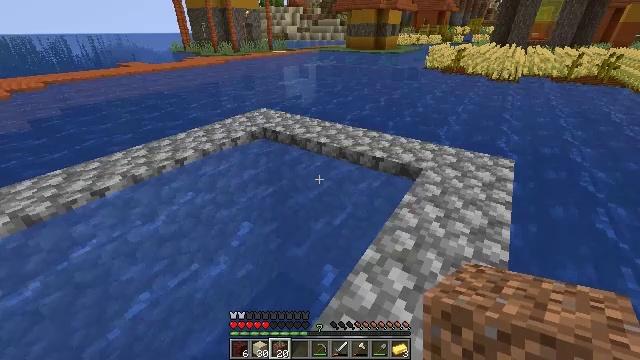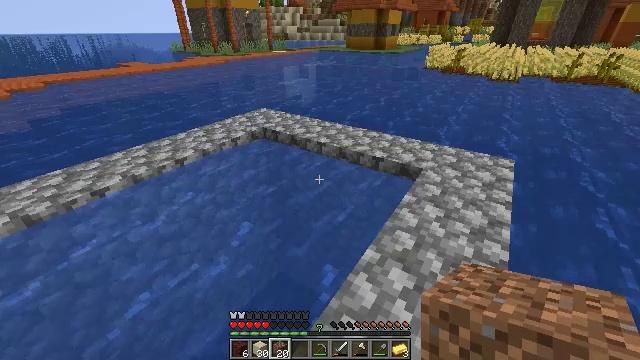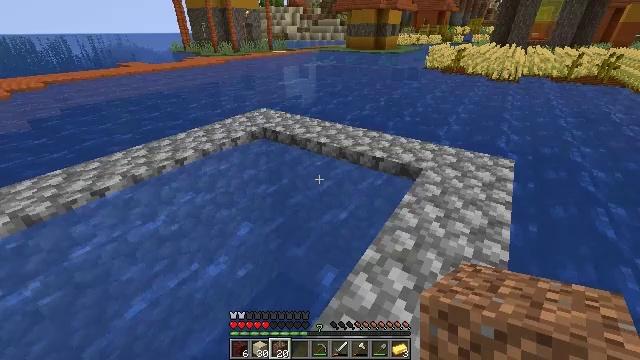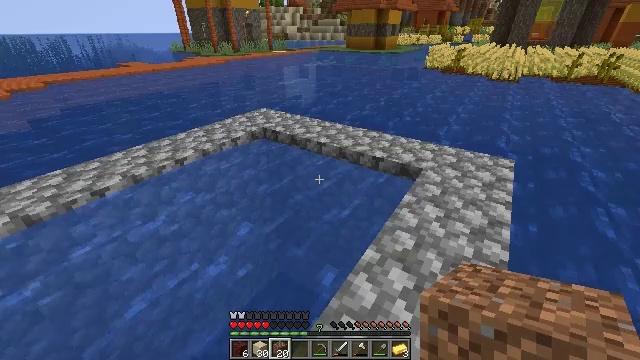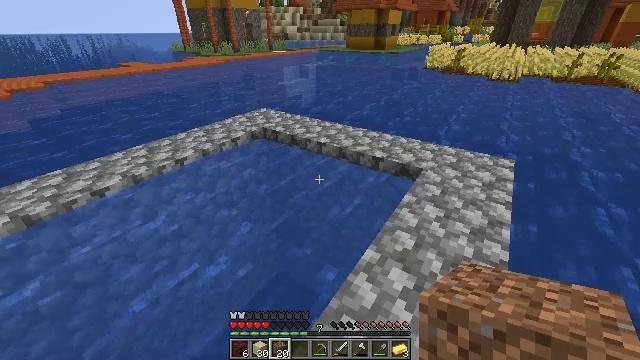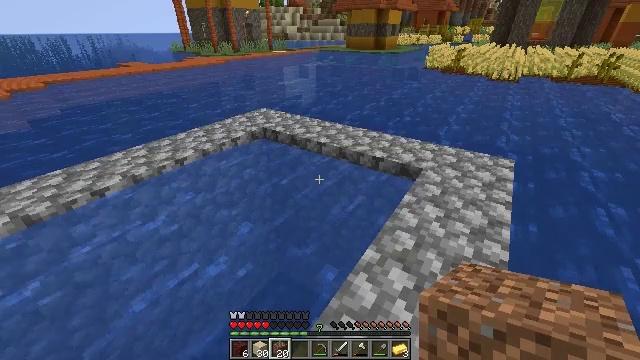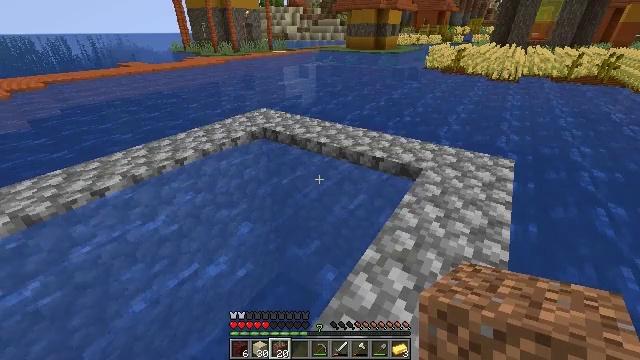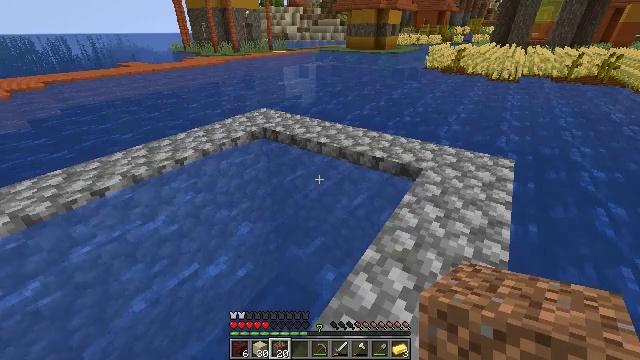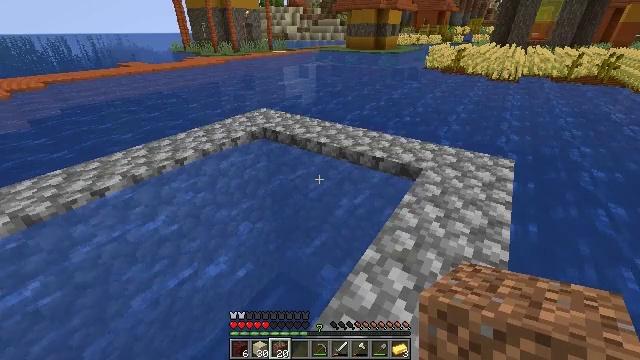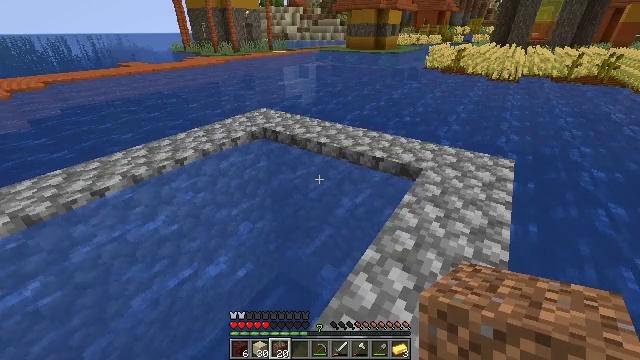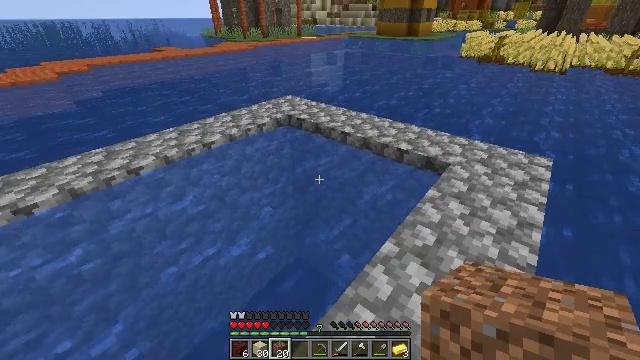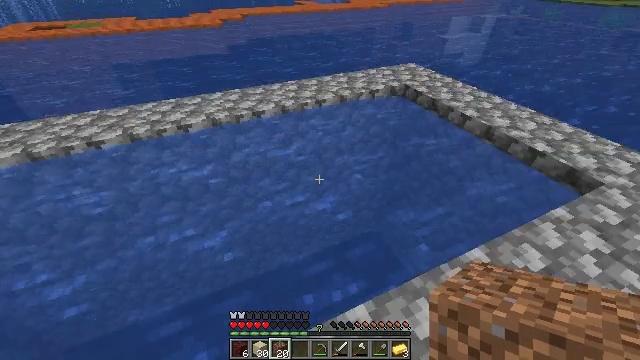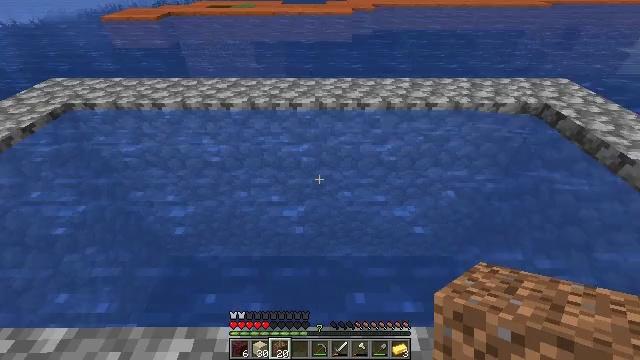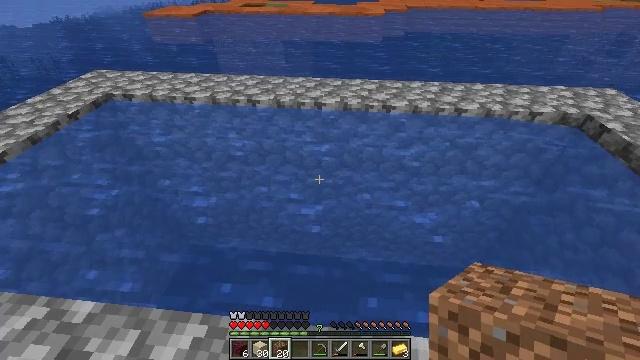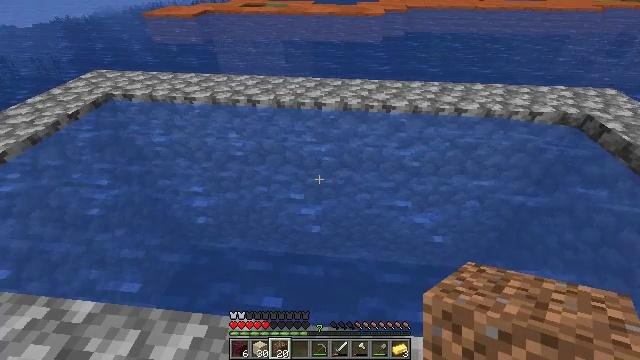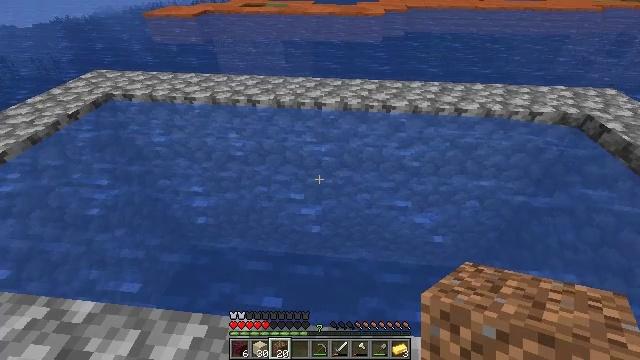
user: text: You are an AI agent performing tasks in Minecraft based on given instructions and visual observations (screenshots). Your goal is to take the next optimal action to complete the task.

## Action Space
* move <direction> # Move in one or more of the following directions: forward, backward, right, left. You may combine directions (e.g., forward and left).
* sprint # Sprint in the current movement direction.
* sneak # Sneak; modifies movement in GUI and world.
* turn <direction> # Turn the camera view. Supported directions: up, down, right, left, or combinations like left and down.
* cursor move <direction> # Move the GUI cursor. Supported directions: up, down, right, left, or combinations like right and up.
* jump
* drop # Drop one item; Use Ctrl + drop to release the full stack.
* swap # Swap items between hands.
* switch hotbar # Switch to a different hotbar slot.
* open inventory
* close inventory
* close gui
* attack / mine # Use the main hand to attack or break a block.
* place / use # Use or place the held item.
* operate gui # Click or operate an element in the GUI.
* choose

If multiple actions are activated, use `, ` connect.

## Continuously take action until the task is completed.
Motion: motion action
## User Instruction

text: Attack the acacia planks to recycle them.
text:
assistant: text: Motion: no_op
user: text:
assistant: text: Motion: no_op
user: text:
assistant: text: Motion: no_op
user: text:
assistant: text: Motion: no_op
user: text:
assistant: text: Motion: no_op
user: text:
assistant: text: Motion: no_op
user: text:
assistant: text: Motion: no_op
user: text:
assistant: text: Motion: no_op
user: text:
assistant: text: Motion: no_op
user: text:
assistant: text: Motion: turn left and down
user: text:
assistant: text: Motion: turn left and down
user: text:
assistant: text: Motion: turn left and down
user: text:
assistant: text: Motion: turn left
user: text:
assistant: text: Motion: no_op
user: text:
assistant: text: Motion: no_op
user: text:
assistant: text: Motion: no_op
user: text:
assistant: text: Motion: no_op
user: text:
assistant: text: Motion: no_op
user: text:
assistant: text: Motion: no_op
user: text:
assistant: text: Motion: no_op
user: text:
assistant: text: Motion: no_op
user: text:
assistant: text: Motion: no_op
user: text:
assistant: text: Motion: no_op
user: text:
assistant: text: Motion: no_op
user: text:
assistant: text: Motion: no_op
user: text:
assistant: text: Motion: no_op
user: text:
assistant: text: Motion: no_op
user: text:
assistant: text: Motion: no_op
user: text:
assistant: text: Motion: no_op
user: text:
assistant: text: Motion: turn left